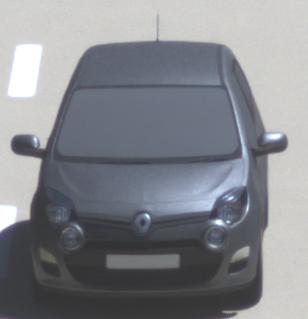
Make: Renault
Model: Twingo 1.2 LEV 16V 75
Detailed model: Twingo (II)
Model produced from: 2012/01
Model produced until: 2014/07
Doors: 3
Color: gray
Road condition: dry road
Daytime: midday
Contrast: high contrast